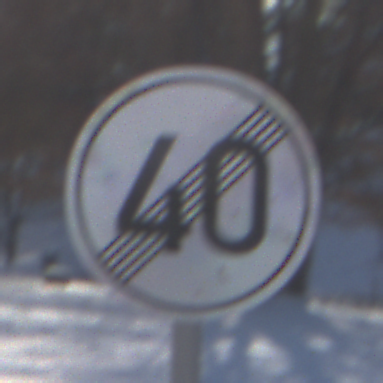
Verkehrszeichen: EndeGeschwindigkeit40
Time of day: MorningAfternoon
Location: Outdoor (Nature)
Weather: PartlyCloudy
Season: Winter
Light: Natural